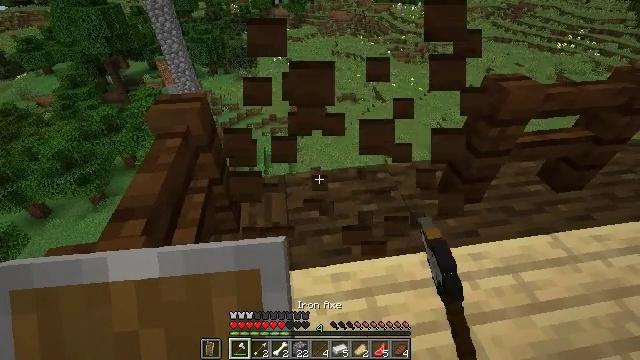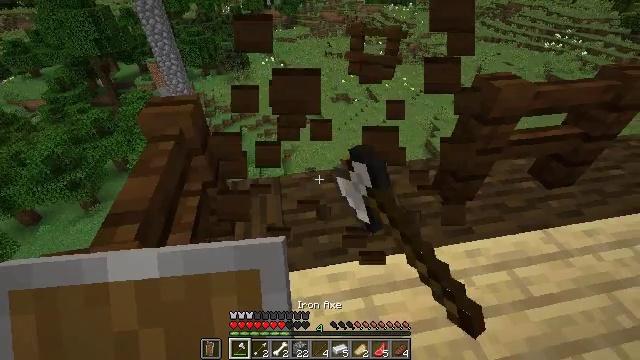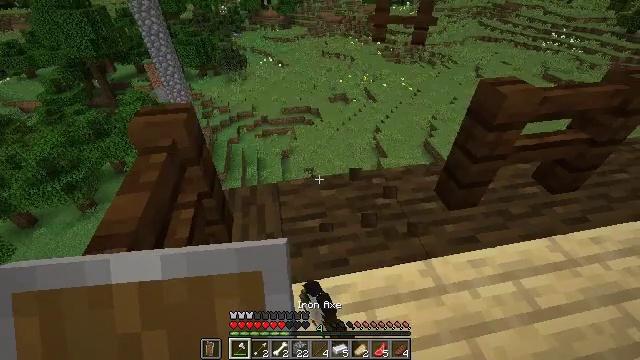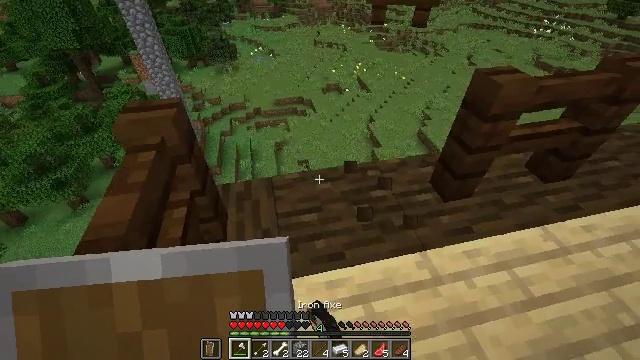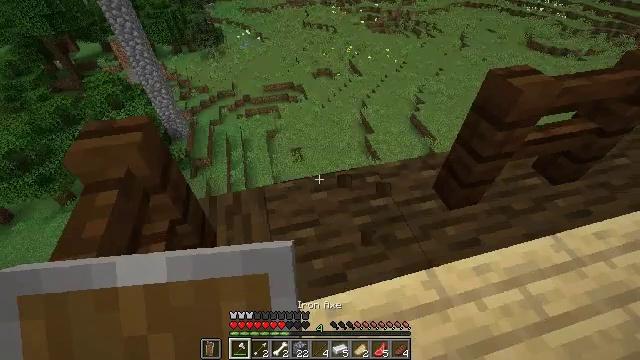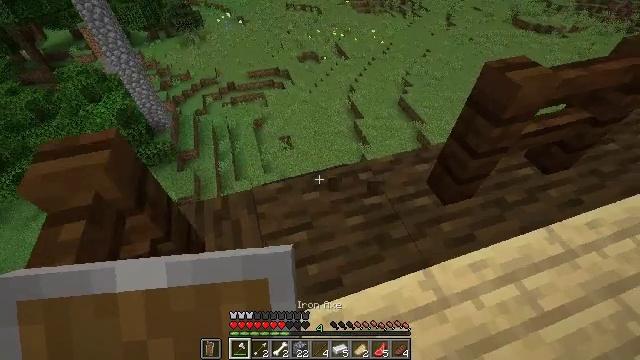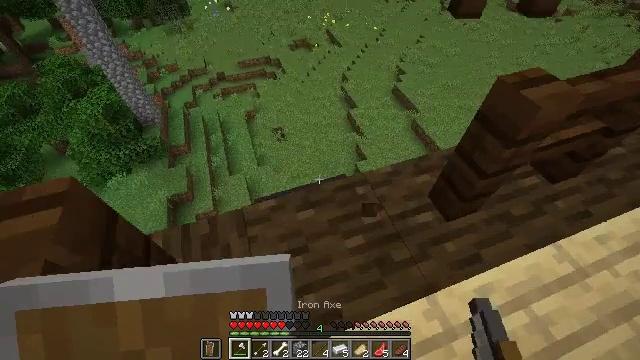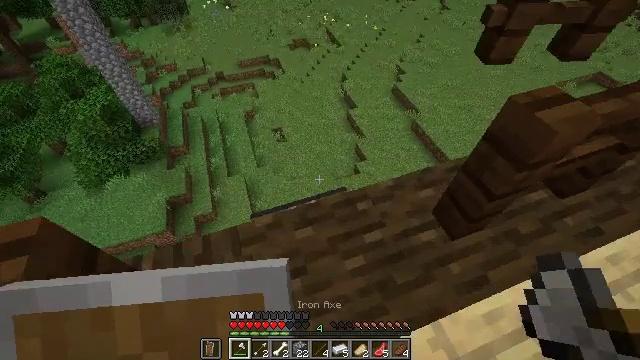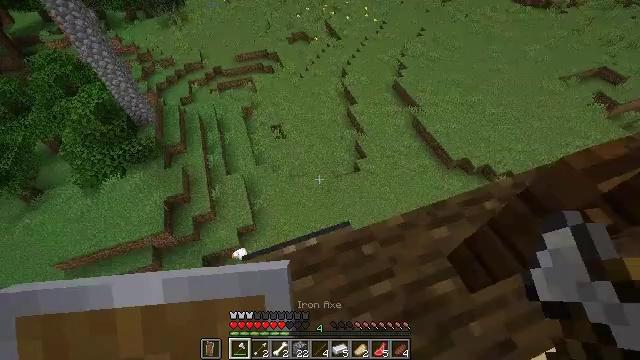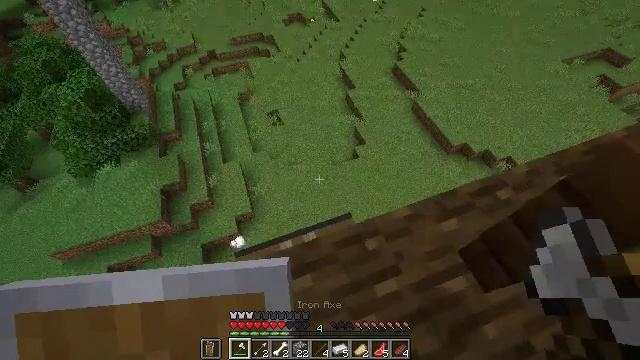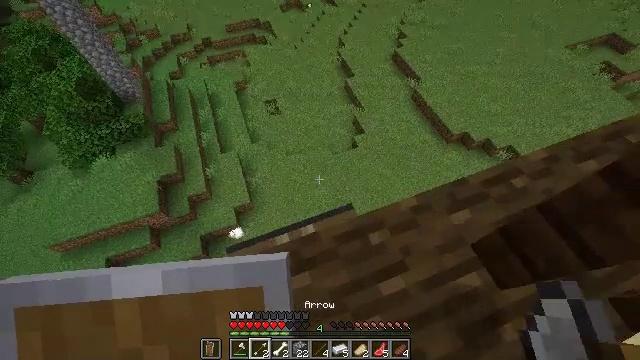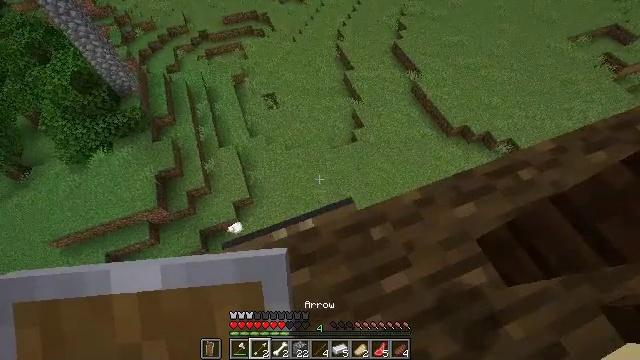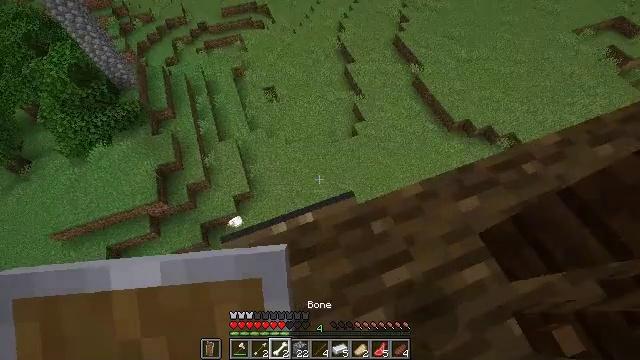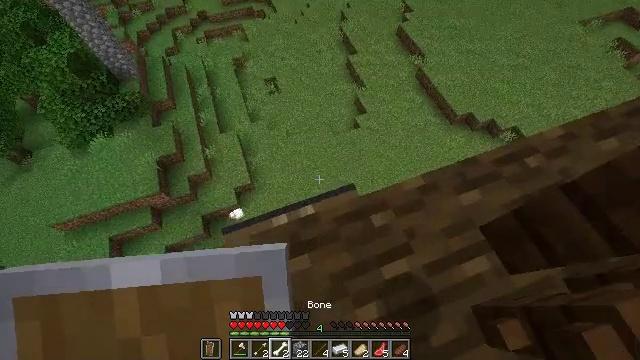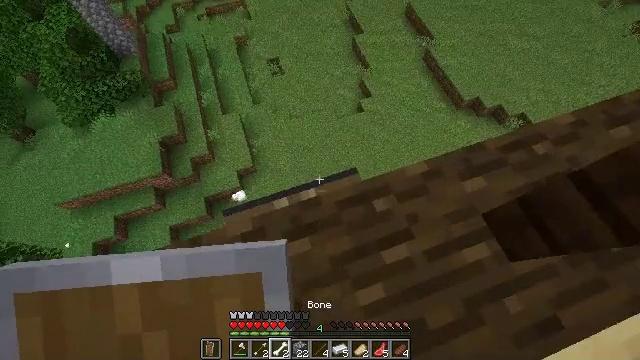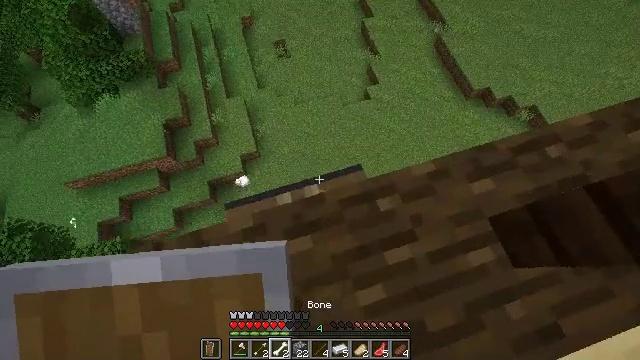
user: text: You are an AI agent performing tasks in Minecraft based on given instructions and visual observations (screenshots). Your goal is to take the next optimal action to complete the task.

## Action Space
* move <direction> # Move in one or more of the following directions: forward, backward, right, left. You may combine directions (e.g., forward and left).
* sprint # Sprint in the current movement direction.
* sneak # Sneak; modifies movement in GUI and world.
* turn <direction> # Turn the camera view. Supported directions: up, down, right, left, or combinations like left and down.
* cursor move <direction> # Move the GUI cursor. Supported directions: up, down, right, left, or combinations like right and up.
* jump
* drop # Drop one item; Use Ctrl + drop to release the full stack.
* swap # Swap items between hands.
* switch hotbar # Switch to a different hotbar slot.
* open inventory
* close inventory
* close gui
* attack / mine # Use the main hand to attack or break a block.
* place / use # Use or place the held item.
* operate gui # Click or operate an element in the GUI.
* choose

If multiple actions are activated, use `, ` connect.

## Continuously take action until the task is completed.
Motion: motion action
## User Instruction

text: Retrieve the white wall banner into your inventory.
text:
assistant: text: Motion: turn right, attack / mine
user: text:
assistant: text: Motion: move forward
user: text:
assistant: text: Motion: move forward, turn right and down
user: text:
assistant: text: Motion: move forward, turn right and down
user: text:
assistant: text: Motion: move forward, turn right and down
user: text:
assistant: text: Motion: move forward, turn right and down
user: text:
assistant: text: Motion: move forward
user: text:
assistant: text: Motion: move forward, sneak, turn down
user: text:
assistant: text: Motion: sneak, turn down
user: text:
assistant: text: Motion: sneak, turn down
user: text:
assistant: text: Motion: sneak, turn down
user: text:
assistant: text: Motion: sneak, turn down
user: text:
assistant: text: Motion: sneak, turn down
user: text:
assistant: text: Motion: move forward, sneak, turn left and down
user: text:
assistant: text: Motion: move forward, sneak, turn left and down
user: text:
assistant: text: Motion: move forward, sneak, turn left and down
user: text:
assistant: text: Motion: move forward, sneak, turn left and down
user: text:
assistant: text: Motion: move forward, sneak, turn right
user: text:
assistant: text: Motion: move forward, sneak
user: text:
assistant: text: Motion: sneak
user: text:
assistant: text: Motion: sneak
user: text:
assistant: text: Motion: sneak
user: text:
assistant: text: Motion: sneak
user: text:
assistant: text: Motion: move right, sneak
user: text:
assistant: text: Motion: move right, sneak
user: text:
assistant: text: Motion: move right, sneak
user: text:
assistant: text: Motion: move right, sneak, turn left
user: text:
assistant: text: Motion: move right, sneak, turn left and down
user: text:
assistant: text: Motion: move right, sneak, turn left and down
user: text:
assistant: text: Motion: move right, sneak, turn left